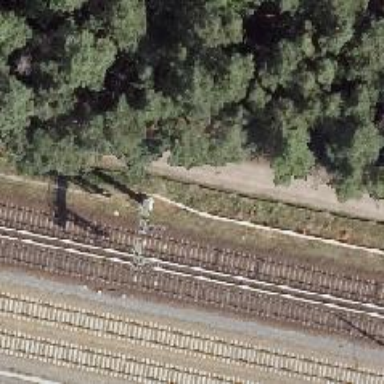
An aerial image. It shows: Railway signal.